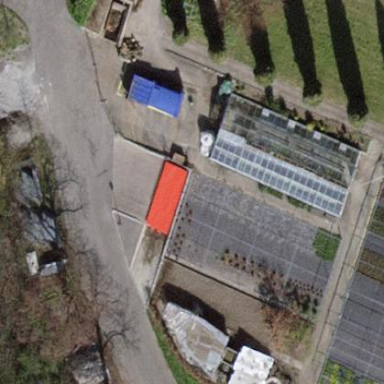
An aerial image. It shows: Greenhouse.